Question: I am trying to rotate some text 90 degrees anticlockwise..
So far the only way seems to be to use the DXImageTransform filter.
'''
filter: progid:DXImageTransform.Microsoft.BasicImage(rotation=3);
'''
See the following live example:
<URL>
When viewing this in IE8 the text is blurred almost beyond comprehension:

In IE writing-mode can rotate clockwise fine without any artifacts but not anticlockwise! So this feels like the rendering engine must be able to do it.
What am I missing? Is there any way to rotate text in this way in IE without this bluring artifact?
I only need to support IE8+ if that helps.
Thanks for any help
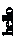
Answer: The effect you see is not blurring, but text pixelation. When a filter is applied, in some combinations of IE/WinOS, producing the corrupt-looking image.